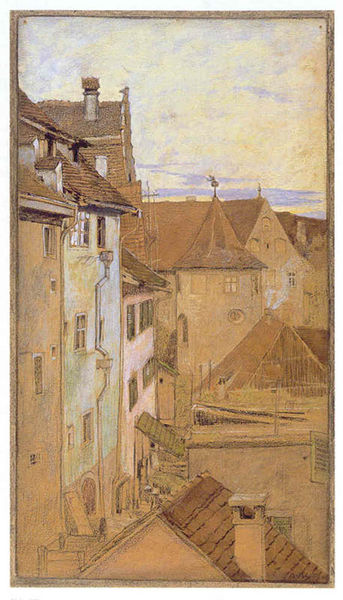
Titel: Altstadtwinkel
Künstler: Alexander Kanoldt
Standort: Karlsruhe
Institution: Staatliche Kunsthalle Karlsruhe
Schlagwörter: blau, gemälde, himmel, meer, weiß, wolken, aquarell, gelb, grün, impressionismus, kirchturm, ocker, stadt, abend, braun, bunt, fenster, frankreich, hell, kreide, licht, orange, pastell, schwarz, skizze, straße, zeichnung, dach, gebäude, haus, rose, rot, wolke, zaun, beige, expressionismus, malerei, architektur, rahmen, spitze, dämmerung, horizont, häuser, kirche, rauch, sonne, rosa, dachziegel, fensterläden, genre, kamin, kamine, oval, schornstein, turm, deutschland, ruhig, fassade, fassaden, gasse, italien, straßenflucht, warm, dächer, giebel, schornsteine, ziegel, grafik, graphik, sonnenuntergang, platz, schlot, rand, manet, pastellfarben, geländer, abendrot, panorama, verfall, erker, hinterhof, fensterladen, innenhof, türmchen, gauben, regenrinne, druck, druckgraphik, druckgrafik, toulouse-lautrec, himme, mittelalter, gaube, wetterfahne, regenrohr, licht schatten, esse, vordach, brau, schindeln, schindel, dachrinne, pastel, giebeldach, spitzdach, dachpfannen, fronten, coloriert, pastellkreide, altstadt, italienisch, trum, mansarden, fallrohr, rinnen, leitung, hus, atmosphärisch, fensterf, trauf, 19. jahrhundert, rauchfang, 1900, 1800, mehrfarbendruck, höäuser, gabuben, wettervogel, historische ansicht, hinterhofidyll, riot#, giebldächer, blauer mante